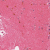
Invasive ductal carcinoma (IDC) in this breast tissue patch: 0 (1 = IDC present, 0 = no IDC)